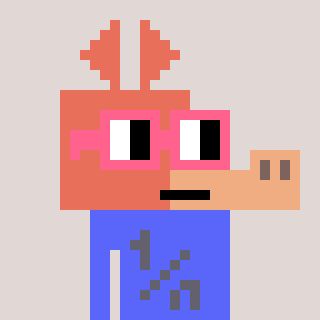
a pixel art character with square pink glasses, a aardvark-shaped head and a purple-colored body on a warm background